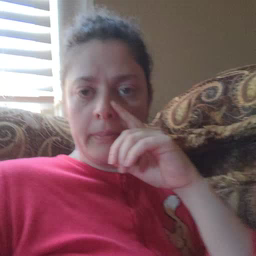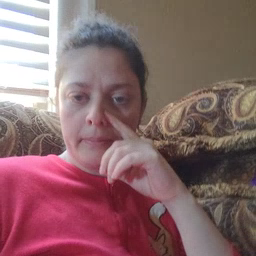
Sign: pencil